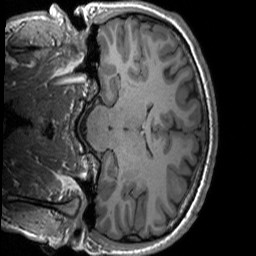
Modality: T1w
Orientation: coronal
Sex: male
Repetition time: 1.95 s
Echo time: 0.026 s